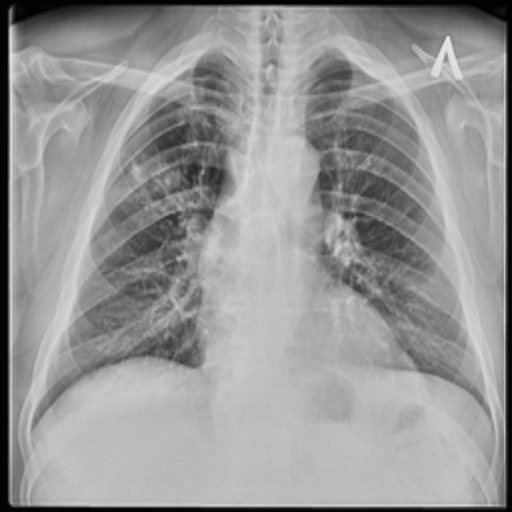
Finding: TUBERCULOSIS